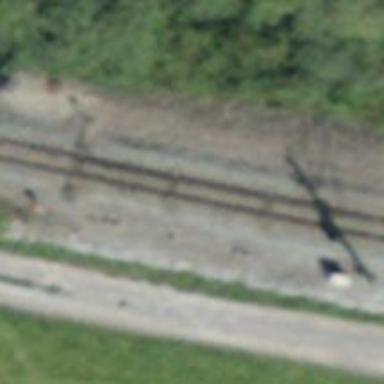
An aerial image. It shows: Railway switch.